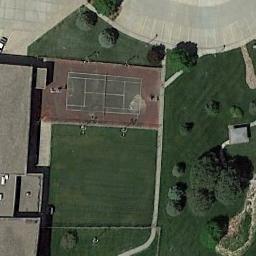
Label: tennis_court